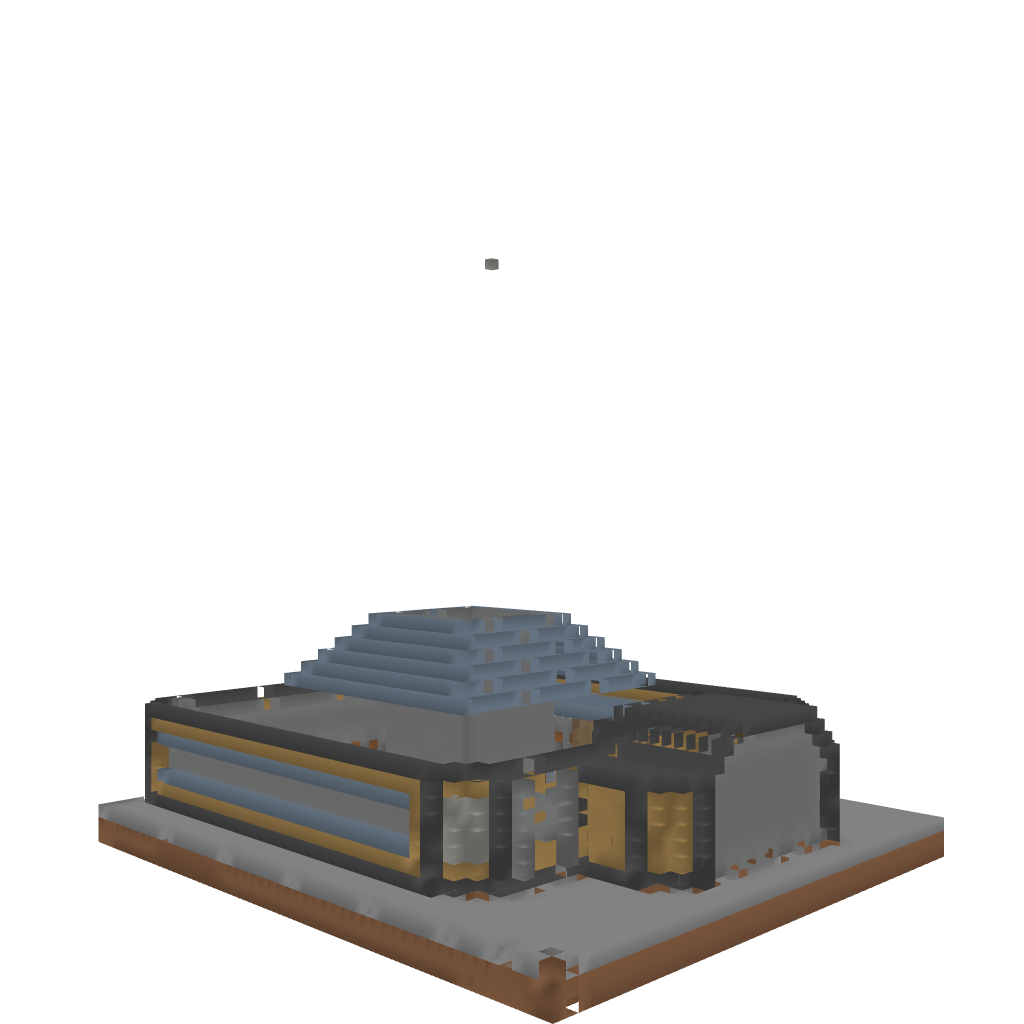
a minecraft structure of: MobArena